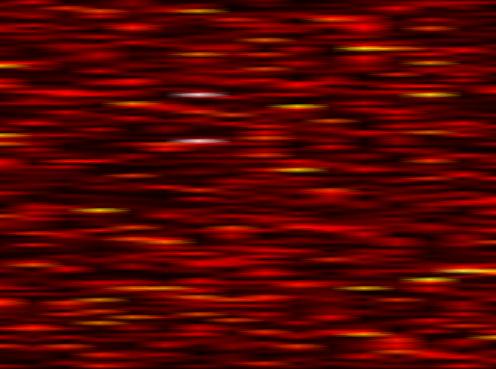
Label: FOFDM